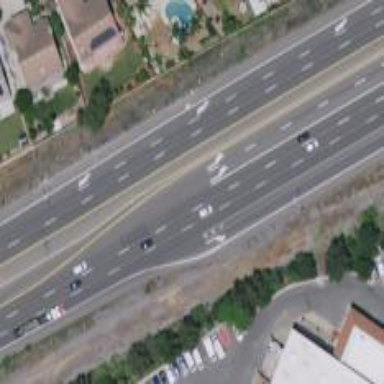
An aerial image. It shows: Asphalt trunk highway which is also expressway.